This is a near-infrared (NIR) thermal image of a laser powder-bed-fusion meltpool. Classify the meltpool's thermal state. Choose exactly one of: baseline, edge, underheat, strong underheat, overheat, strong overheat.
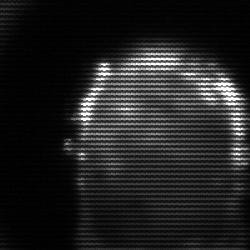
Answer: baseline